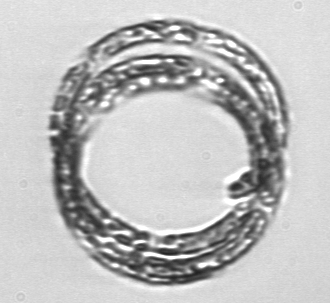
Label: Guinardia_striata